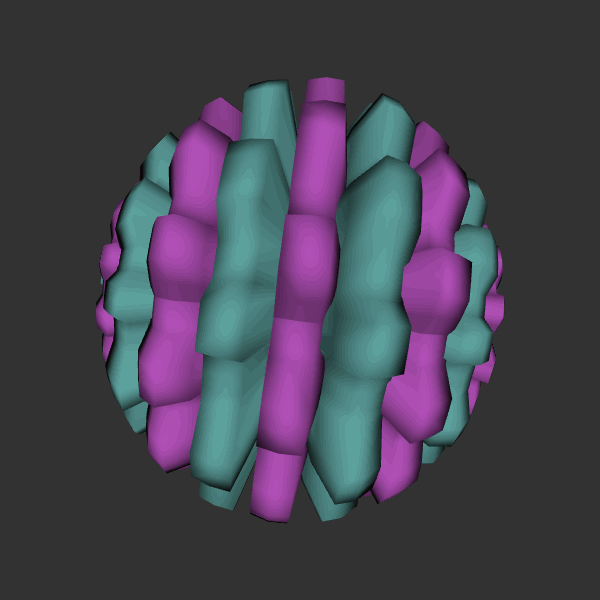
Background: dark